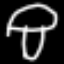
Label: mushroom